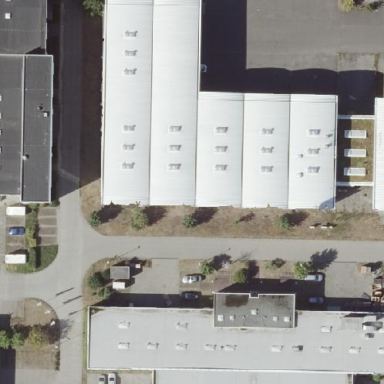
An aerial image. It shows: Building.